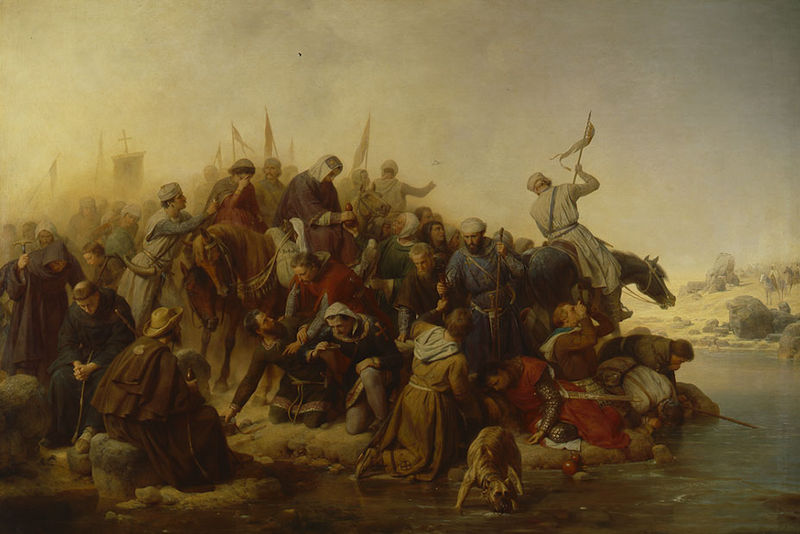
Titel: Die Kreuzfahrer in der Wüste
Künstler: Karl Friedrich Lessing
Standort: Karlsruhe
Institution: Staatliche Kunsthalle Karlsruhe
Schlagwörter: blau, dunkel, felsen, gemälde, gruppe, himmel, kampf, meer, wasser, wolken, fluss, frauen, gelb, grün, landschaft, menschen, see, teich, ufer, braun, frau, grau, hut, hüte, licht, männer, weiss, hund, hunde, rot, tiere, weg, masse, menge, bart, kappe, trinken, arm, geschichte, historie, stein, steine, tod, tot, toter, trauer, bild, horn, öl, kirche, rauch, kutte, mantel, personen, traurig, bauern, pferd, pferde, reiter, bewölkt, apfel, kopfbedeckung, kauern, fahnen, fahne, flagge, dunst, nebel, pause, rast, strom, ölgemälde, dampf, katastrophe, krieg, schlacht, lanze, soldaten, fallen, flucht, krank, kreuz, orient, religion, neblig, weinen, kuppe, schwert, knien, soldat, tote, verletzt, verletzte, staub, volk, flüchten, ritter, marsch, rüstung, wimpel, trense, christlich, elend, leid, mittelalter, eroberung, krieger, müde, priester, mönch, wächter, geistliche, kreuzzug, kreuzzüge, mönche, umzug, tränke, naturalistisch, flaggen, erschöpft, christen, jerusalem, turban, arabien, stecken, waser, wanderung, rettung, fahl, araber, turbane, kapuze, ägypten, mann frau, ken, suche, kreut, hnd, tonsur, karlsruhe, heiliges land, durst, pilger, furt, mose, erschöpfung, fahnenträger, kapuzen, altertum, kreuzritter, orien, sarazenen, überqueren, segenen, felsblöcke, pferede, pfert, gefangenschaft, durstig, e, 18 jahrhundert, schweert, ttrinken, lanmdschaft, personen4, reitersleute, rttung